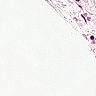
Metastatic tissue present: no